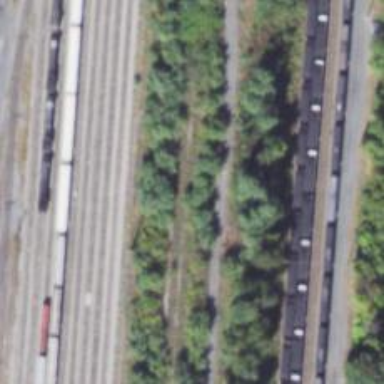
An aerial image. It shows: Abandoned railway yard.